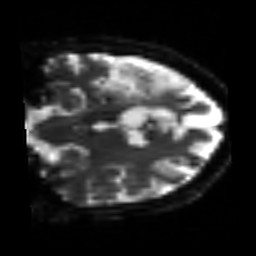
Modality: sbref
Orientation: coronal
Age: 56
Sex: male
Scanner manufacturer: siemens
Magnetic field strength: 3 T
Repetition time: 3.2 s
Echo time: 0.081 s